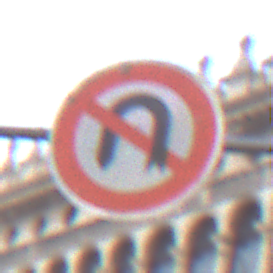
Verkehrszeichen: VerbotWenden
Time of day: SunriseSunset
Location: Outdoor (Urban)
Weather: PartlyCloudy
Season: NotSpecified
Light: Natural